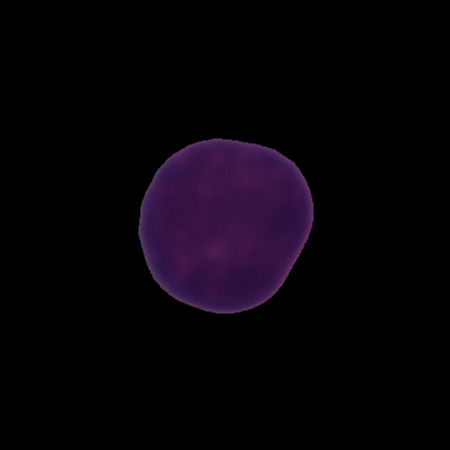
Label: healthy